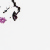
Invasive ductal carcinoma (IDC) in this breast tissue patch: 0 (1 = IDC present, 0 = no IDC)